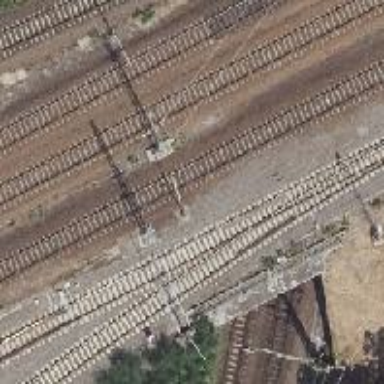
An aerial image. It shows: Rail yard with electrified contact lines for the trains.